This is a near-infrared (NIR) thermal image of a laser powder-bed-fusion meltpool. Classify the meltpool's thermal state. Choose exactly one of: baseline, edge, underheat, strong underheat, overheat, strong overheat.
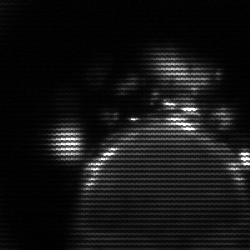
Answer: edge